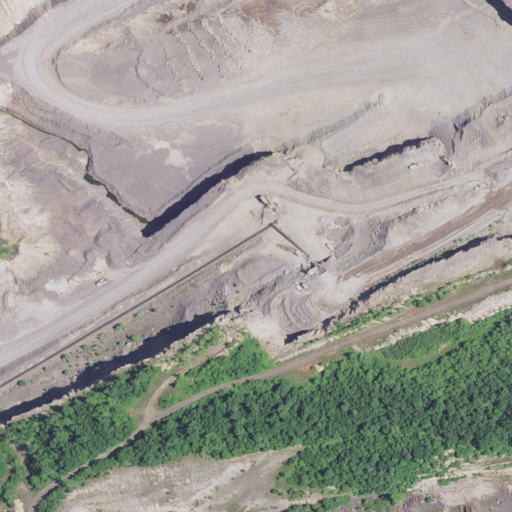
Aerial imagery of mountain in Missouri named Little Iron Mountain containing barren land, deciduous forest, grassland, pasture, open water, mixed forest, and shrub